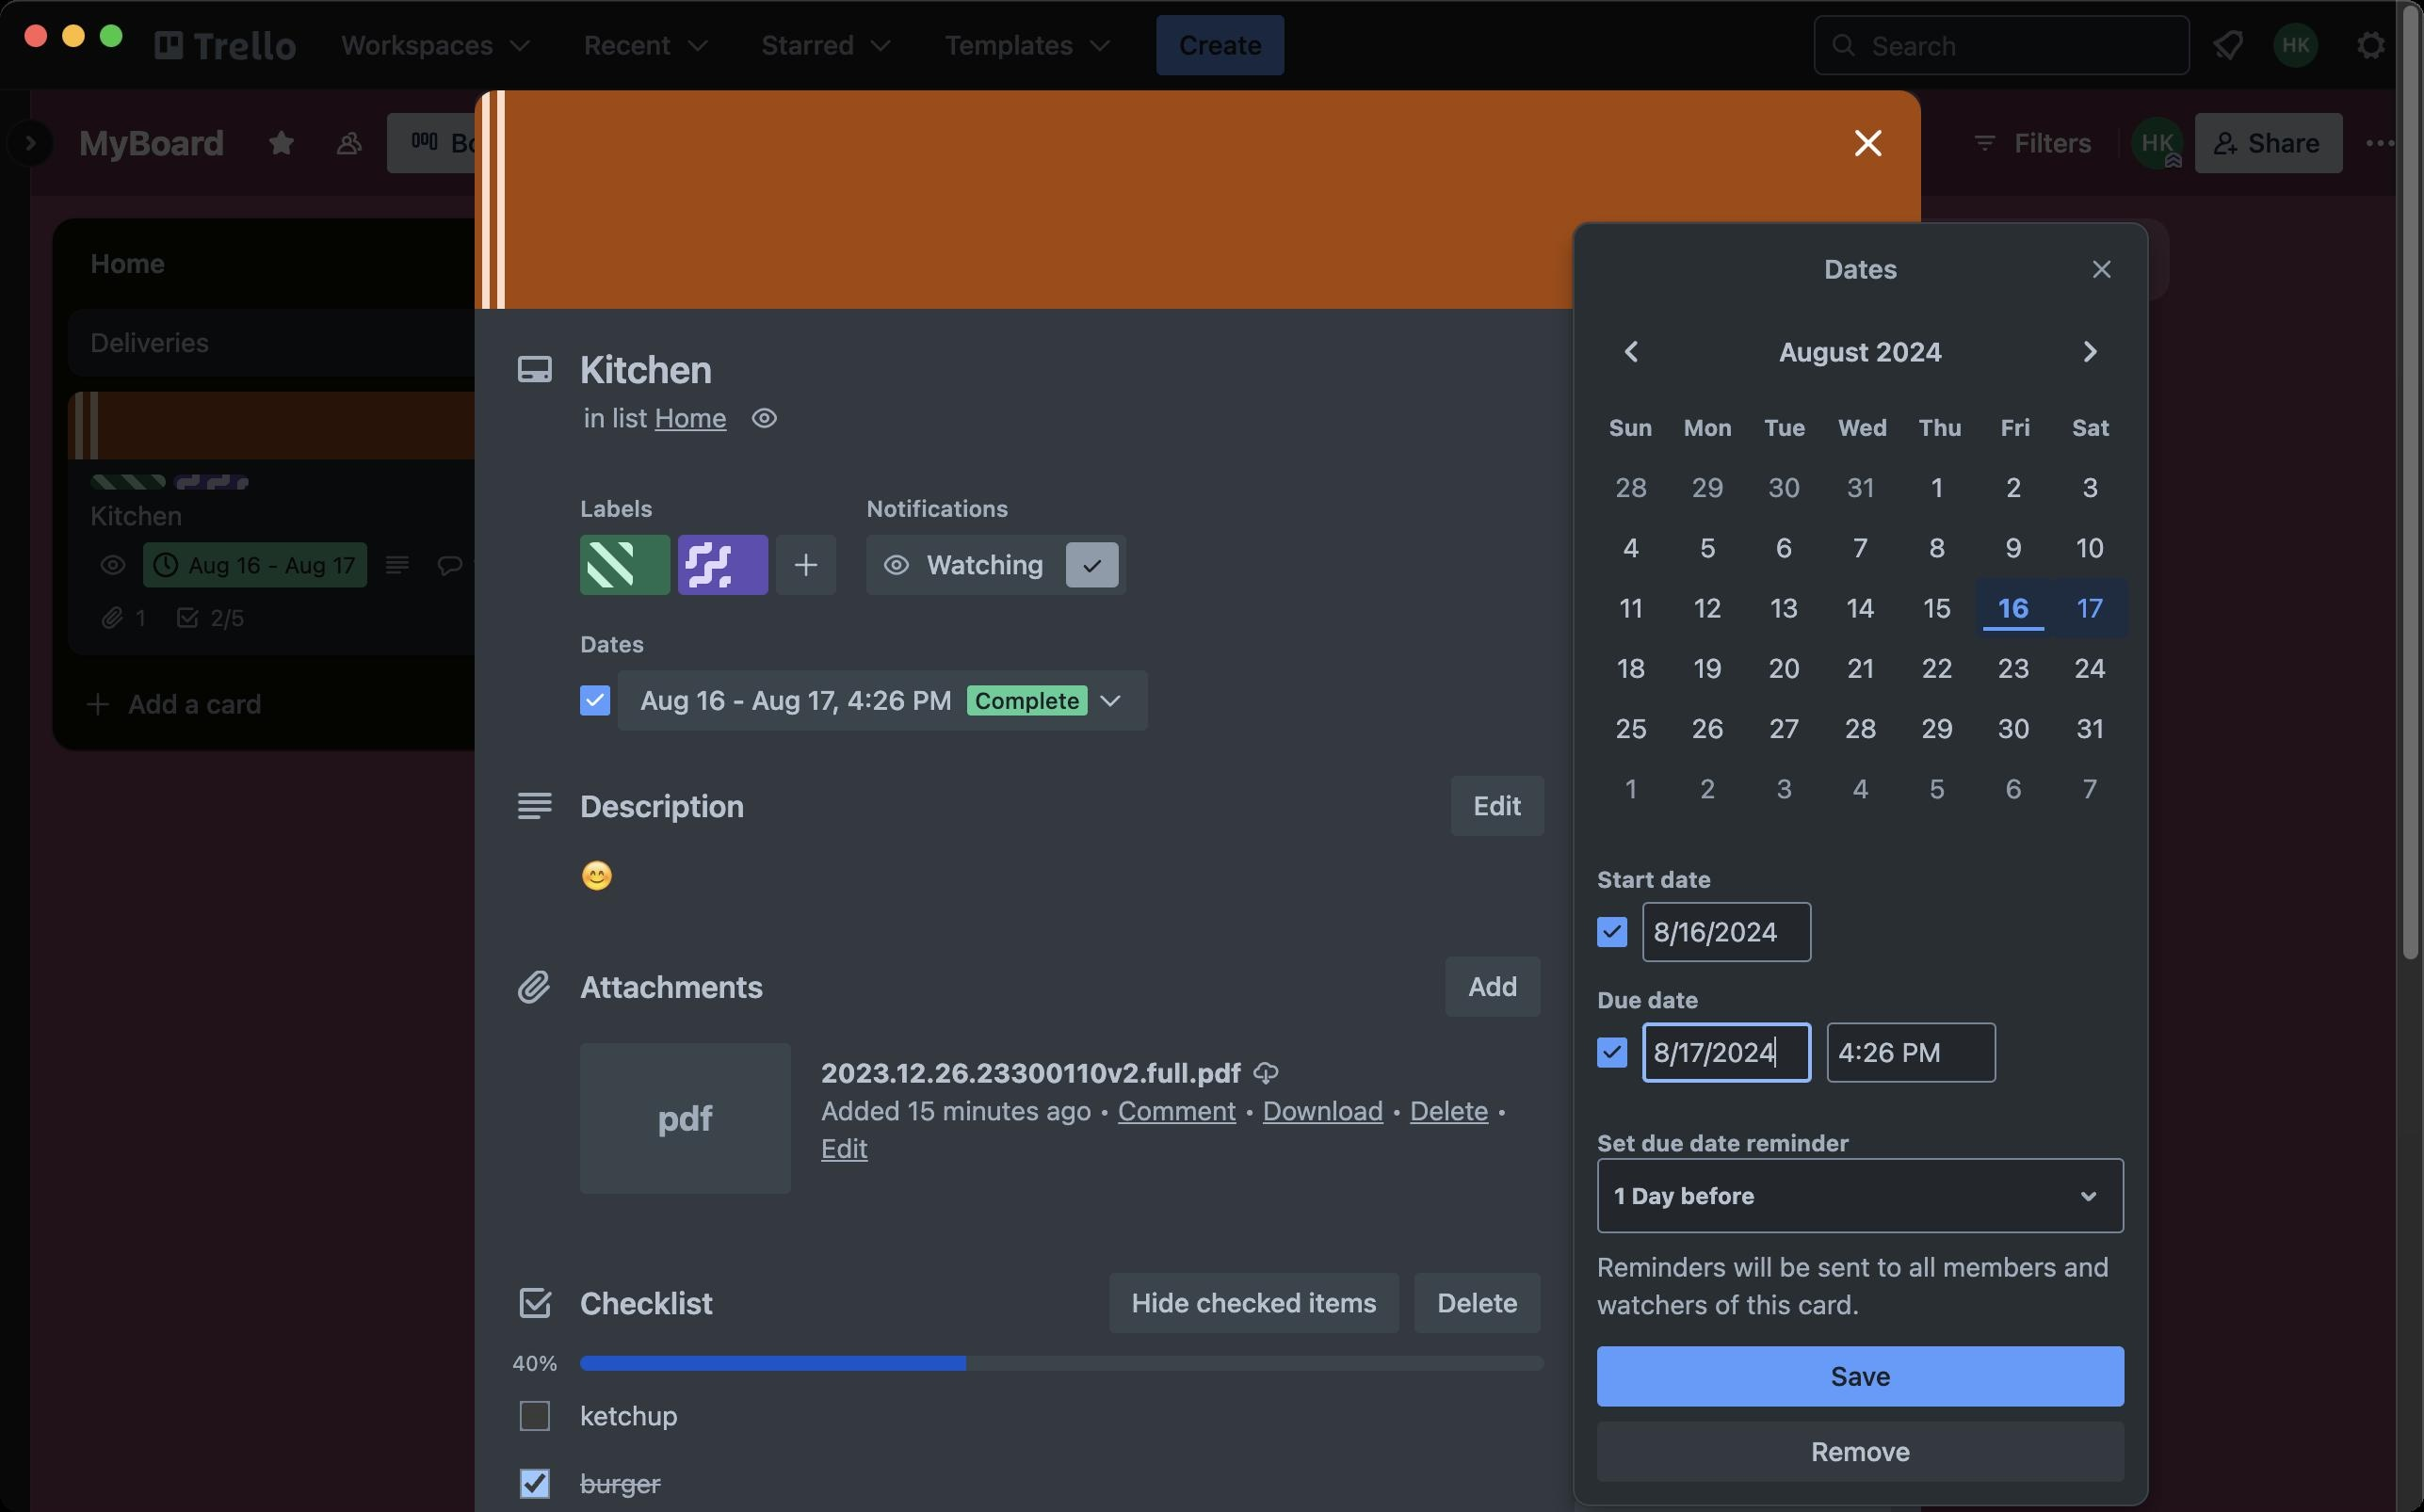
Accessibility tree:
{"name": "Kitchen_on_MyBoard_|_Trello", "role": "AXWindow", "description": null, "role_description": "standard window", "value": null, "position": "273.00;64.00", "size": "1287;803", "children": [{"name": null, "role": "AXButton", "description": null, "role_description": "close button", "value": null, "position": "12.00;11.00", "size": "14;16", "children": []}, {"name": null, "role": "AXButton", "description": null, "role_description": "full screen button", "value": null, "position": "52.00;11.00", "size": "14;16", "children": [{"name": null, "role": "AXGroup", "description": null, "role_description": "group", "value": null, "position": "52.00;11.00", "size": "14;16", "children": [{"name": null, "role": "AXGroup", "description": null, "role_description": "group", "value": null, "position": "52.00;11.00", "size": "14;16", "children": []}]}]}, {"name": null, "role": "AXButton", "description": null, "role_description": "minimize button", "value": null, "position": "32.00;11.00", "size": "14;16", "children": []}, {"name": "Kitchen_on_MyBoard_|_Trello", "role": "AXWindow", "description": null, "role_description": "standard window", "value": null, "position": "273.00;64.00", "size": "1287;803", "children": [{"name": null, "role": "AXButton", "description": null, "role_description": "close button", "value": null, "position": "12.00;11.00", "size": "14;16", "children": []}, {"name": null, "role": "AXButton", "description": null, "role_description": "full screen button", "value": null, "position": "52.00;11.00", "size": "14;16", "children": [{"name": null, "role": "AXGroup", "description": null, "role_description": "group", "value": null, "position": "52.00;11.00", "size": "14;16", "children": [{"name": null, "role": "AXGroup", "description": null, "role_description": "group", "value": null, "position": "52.00;11.00", "size": "14;16", "children": []}]}]}, {"name": null, "role": "AXButton", "description": null, "role_description": "minimize button", "value": null, "position": "32.00;11.00", "size": "14;16", "children": []}]}]}